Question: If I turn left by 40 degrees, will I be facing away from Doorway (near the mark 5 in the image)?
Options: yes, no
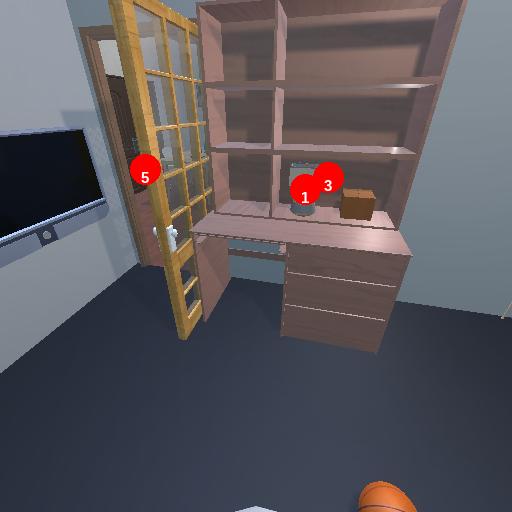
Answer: yes